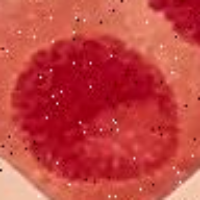
Label: prophase